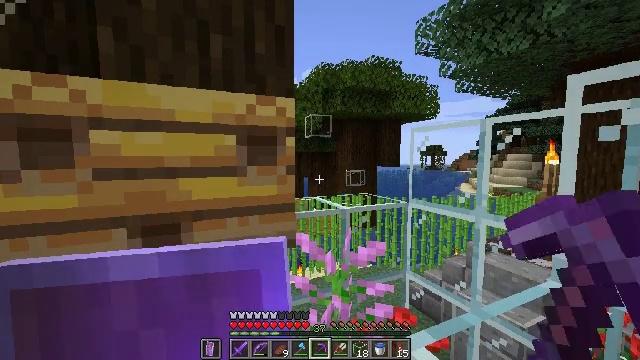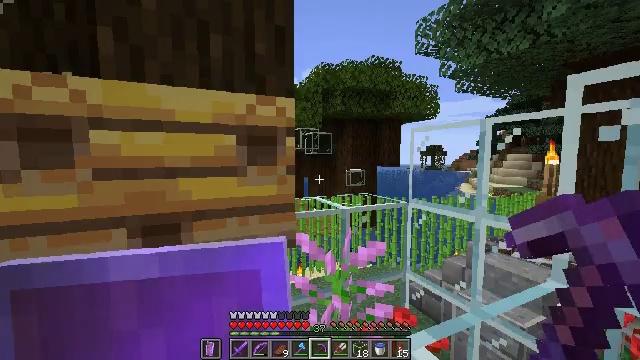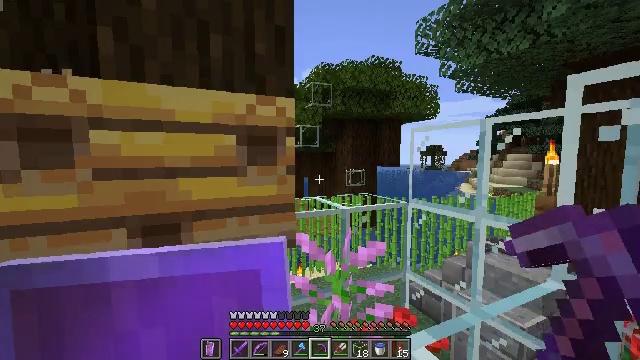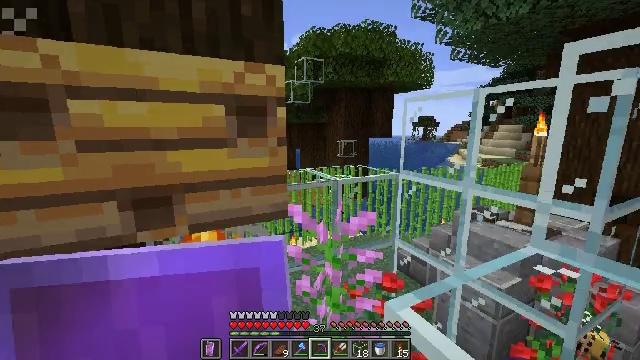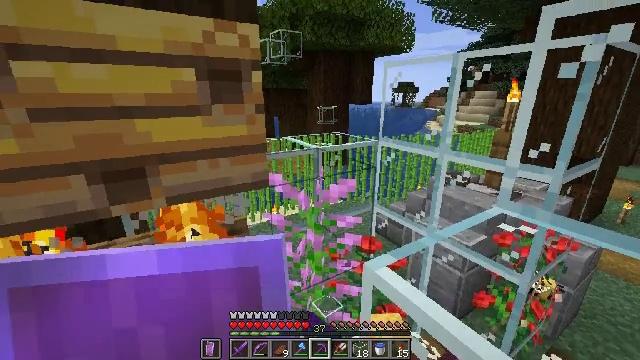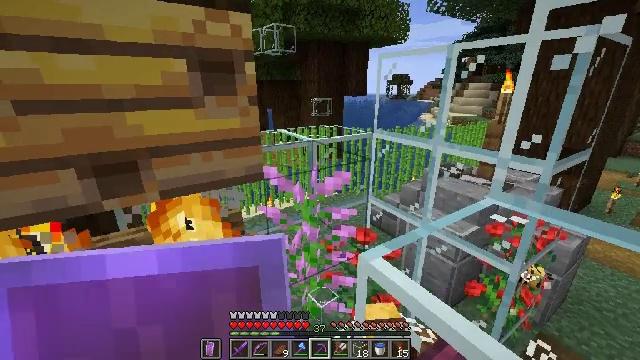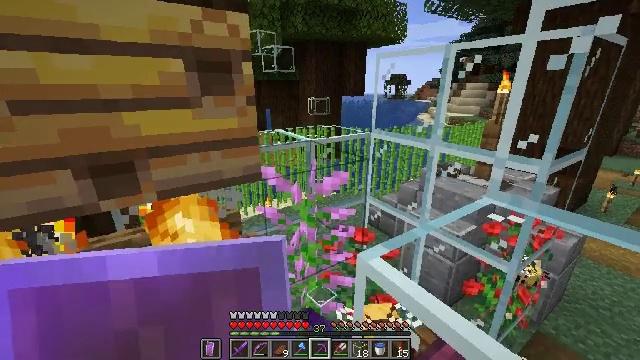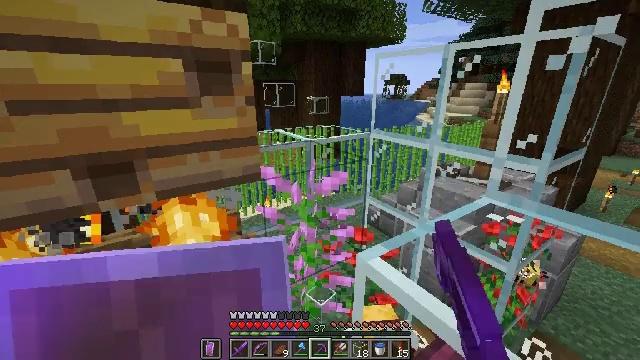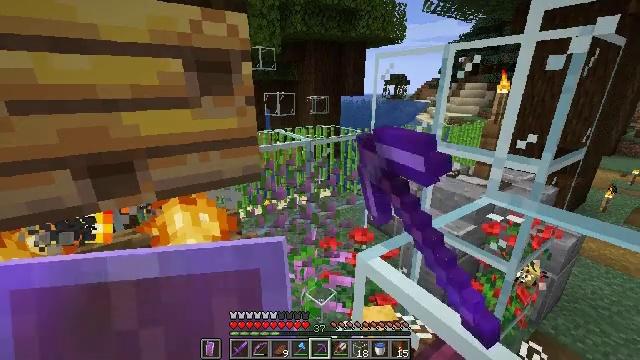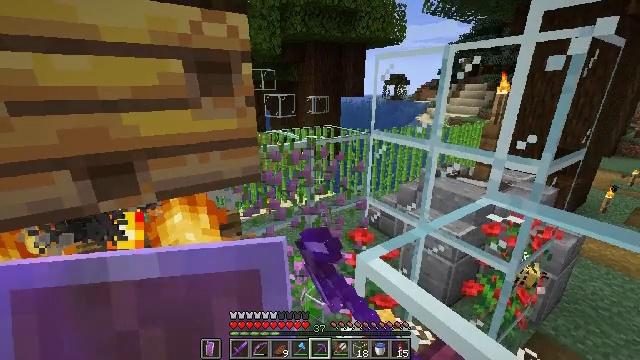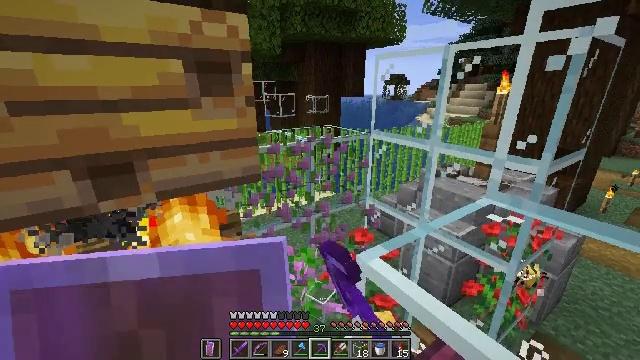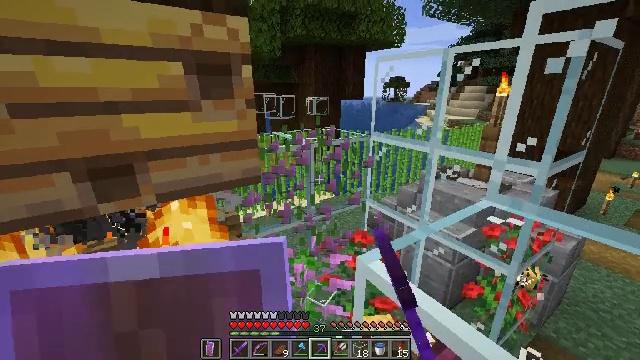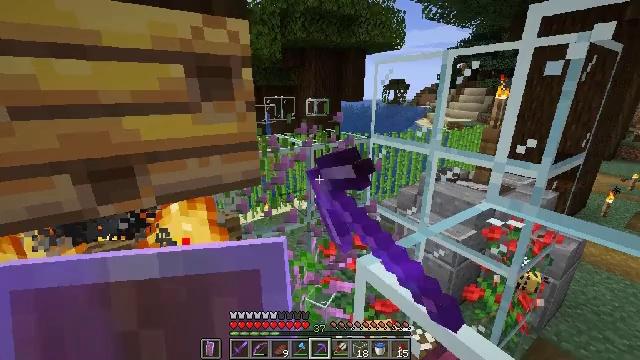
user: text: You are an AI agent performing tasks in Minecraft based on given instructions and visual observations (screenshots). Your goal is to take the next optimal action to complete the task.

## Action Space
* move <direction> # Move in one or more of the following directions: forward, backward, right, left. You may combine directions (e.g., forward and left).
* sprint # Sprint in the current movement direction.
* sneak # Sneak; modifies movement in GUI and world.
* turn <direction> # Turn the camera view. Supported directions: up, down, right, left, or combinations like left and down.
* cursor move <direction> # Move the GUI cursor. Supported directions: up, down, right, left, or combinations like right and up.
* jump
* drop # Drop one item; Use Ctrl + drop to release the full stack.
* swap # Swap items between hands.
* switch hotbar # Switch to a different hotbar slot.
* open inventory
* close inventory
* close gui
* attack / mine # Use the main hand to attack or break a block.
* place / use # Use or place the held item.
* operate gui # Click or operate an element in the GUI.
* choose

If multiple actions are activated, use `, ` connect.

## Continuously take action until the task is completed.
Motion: motion action
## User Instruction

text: Remove the lilac from its place.
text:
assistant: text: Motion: attack / mine
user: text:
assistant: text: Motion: attack / mine
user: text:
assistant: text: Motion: turn right and down, attack / mine
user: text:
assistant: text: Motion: turn right and down, attack / mine
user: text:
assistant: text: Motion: turn right and down, attack / mine
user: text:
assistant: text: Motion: attack / mine
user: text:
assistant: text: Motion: attack / mine
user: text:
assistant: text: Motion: attack / mine
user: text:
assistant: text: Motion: attack / mine
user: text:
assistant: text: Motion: attack / mine
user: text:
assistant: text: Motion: attack / mine
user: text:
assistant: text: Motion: attack / mine
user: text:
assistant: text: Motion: attack / mine